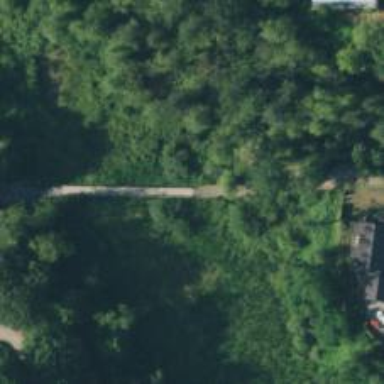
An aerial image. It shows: Bridgew with bridleway.